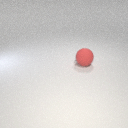
large red rubber sphere